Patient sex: M
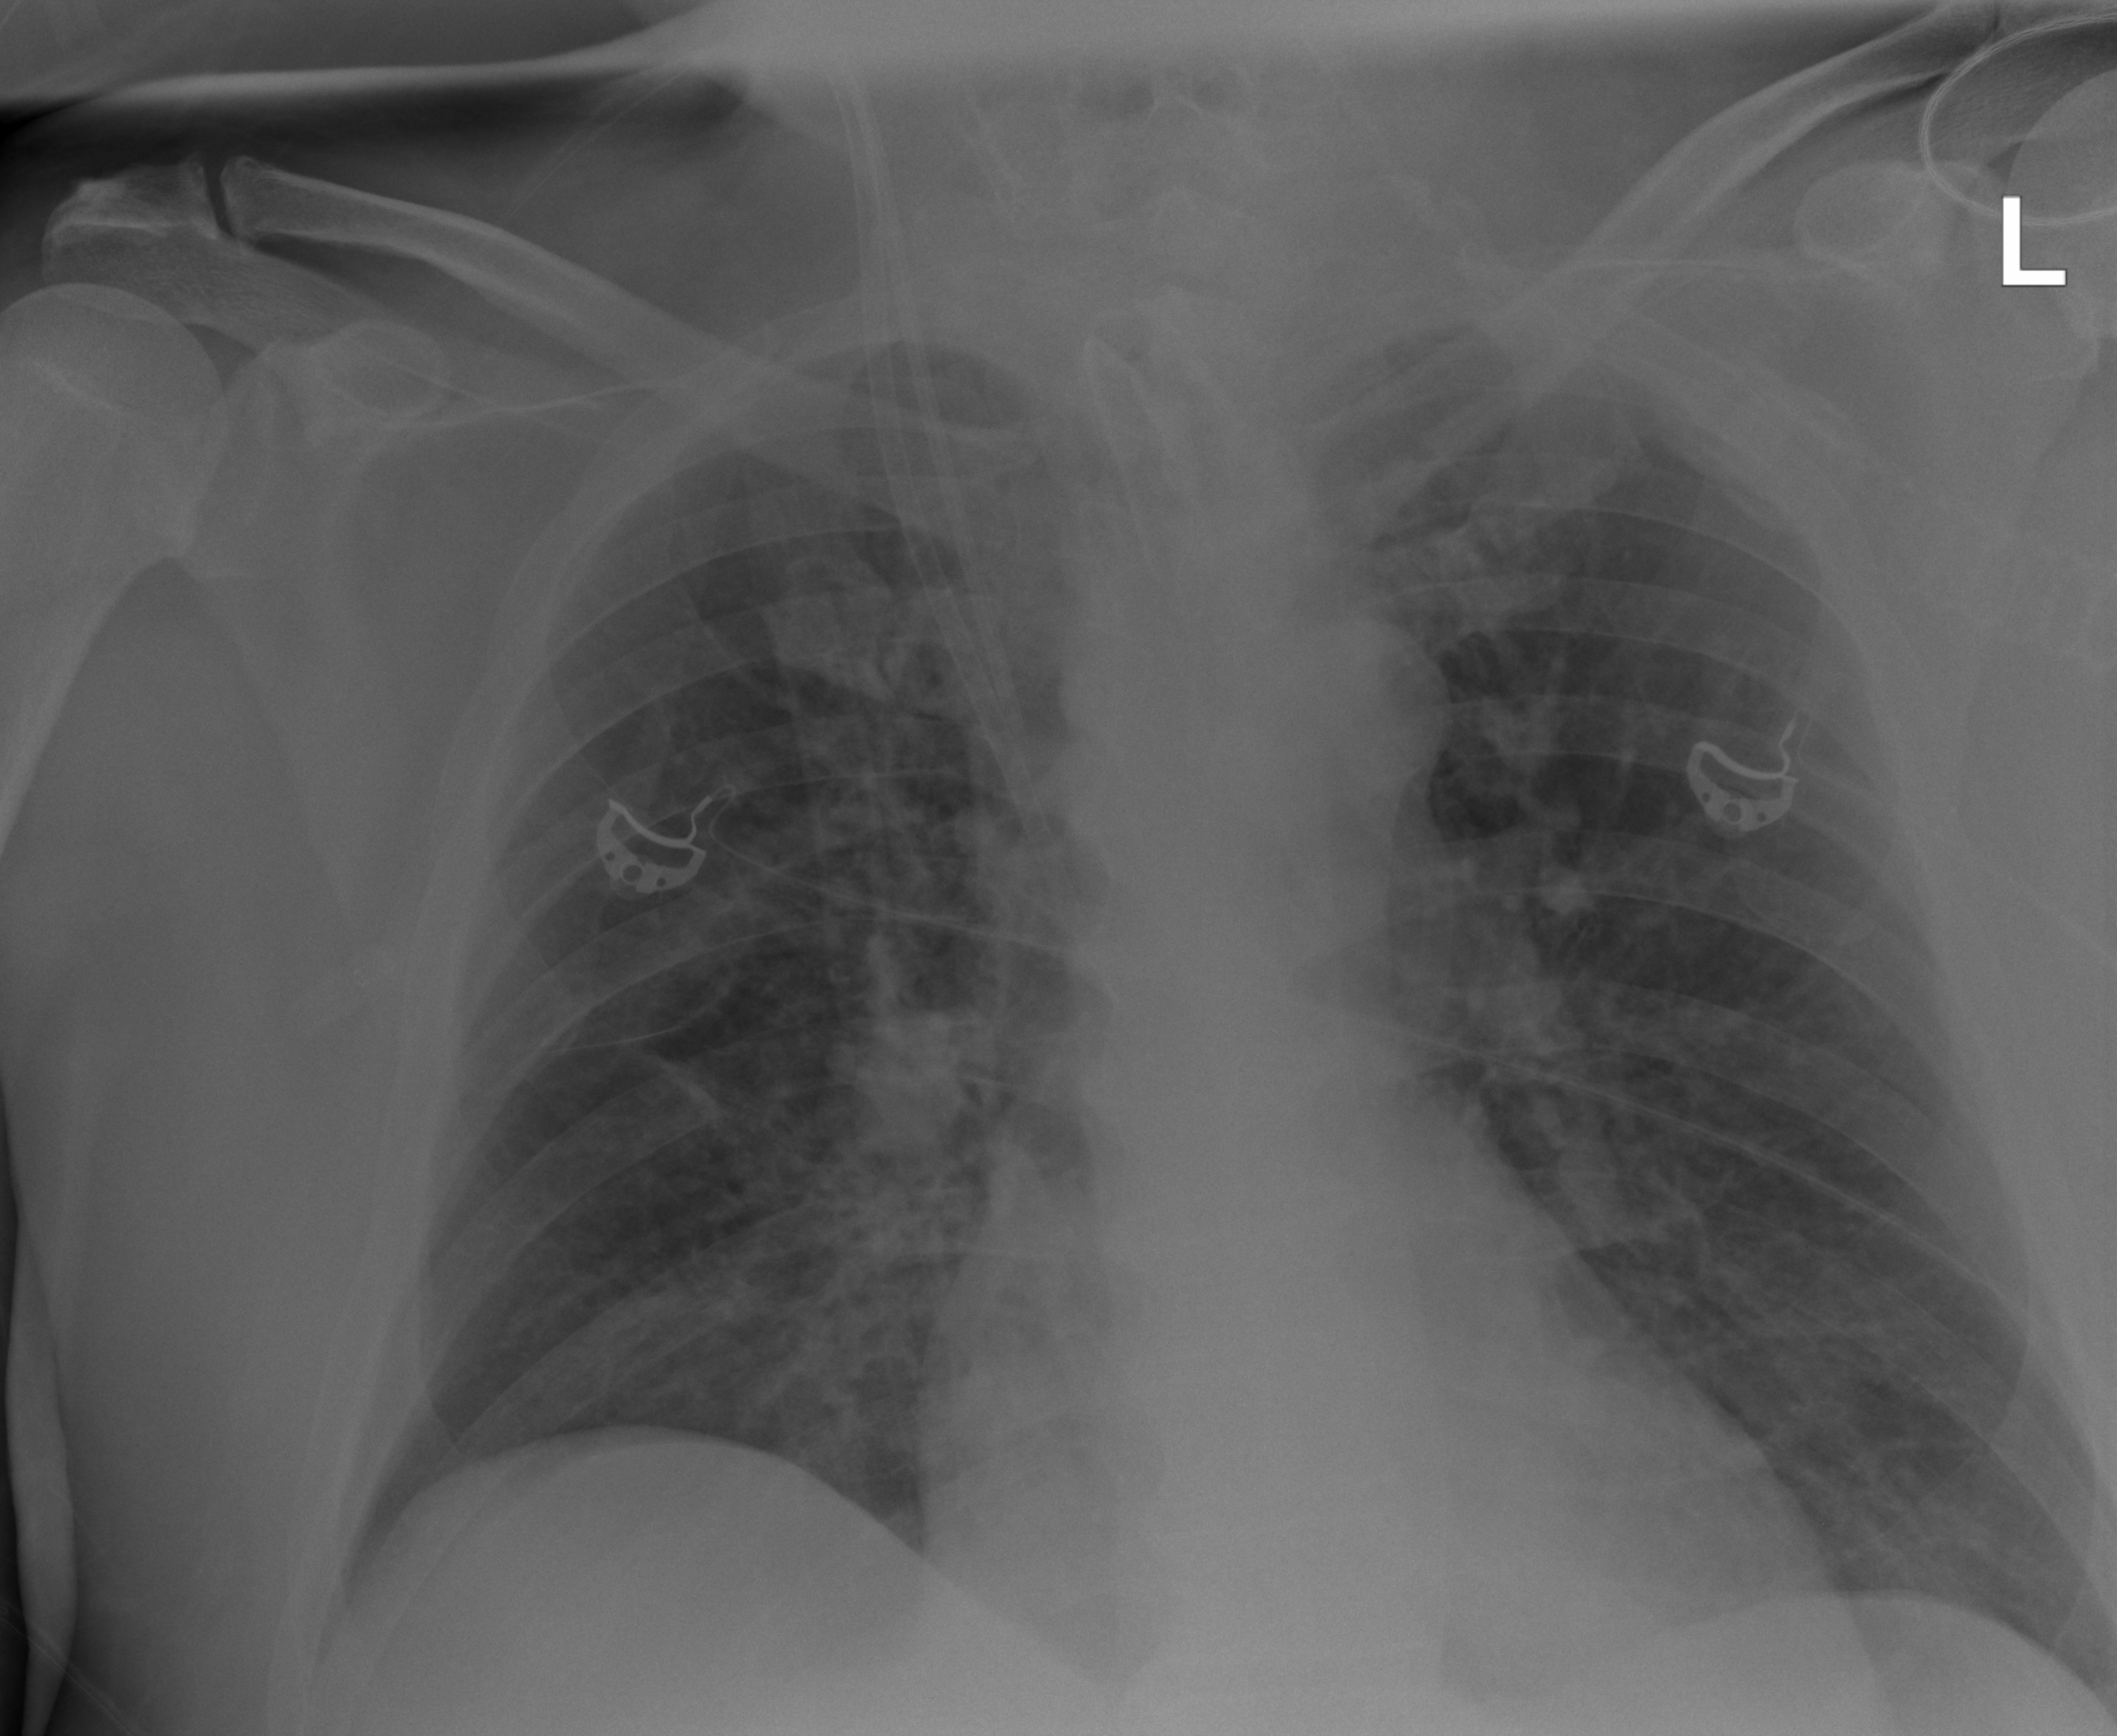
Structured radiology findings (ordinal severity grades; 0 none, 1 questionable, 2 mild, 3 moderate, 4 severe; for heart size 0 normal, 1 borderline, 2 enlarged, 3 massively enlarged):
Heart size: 0
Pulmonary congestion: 0
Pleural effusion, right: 0
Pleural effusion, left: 0
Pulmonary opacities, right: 0
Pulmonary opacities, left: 0
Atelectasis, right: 0
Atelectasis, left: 0